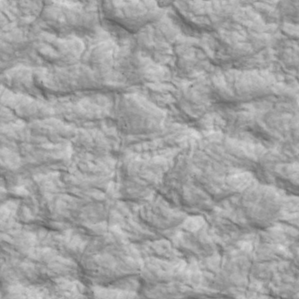
Label: non_frost